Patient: sex M, age 51
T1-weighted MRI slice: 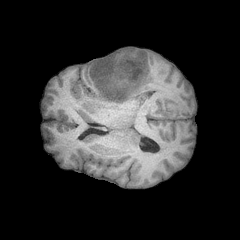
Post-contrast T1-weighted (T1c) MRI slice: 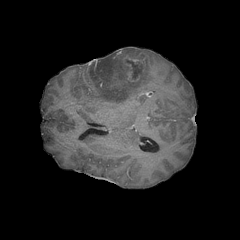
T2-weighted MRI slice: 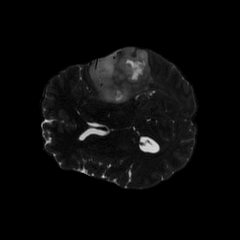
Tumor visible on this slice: yes
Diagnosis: Astrocytoma, IDH-mutant
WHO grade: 4